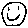
Label: smiley face